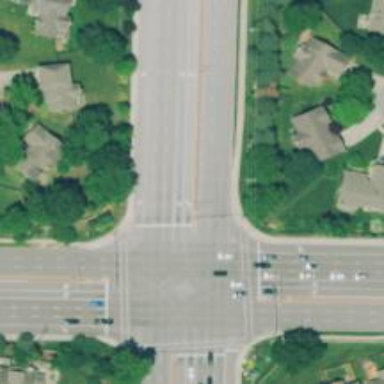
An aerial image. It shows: Dash road marking.